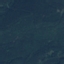
Land use / land cover class: Forest